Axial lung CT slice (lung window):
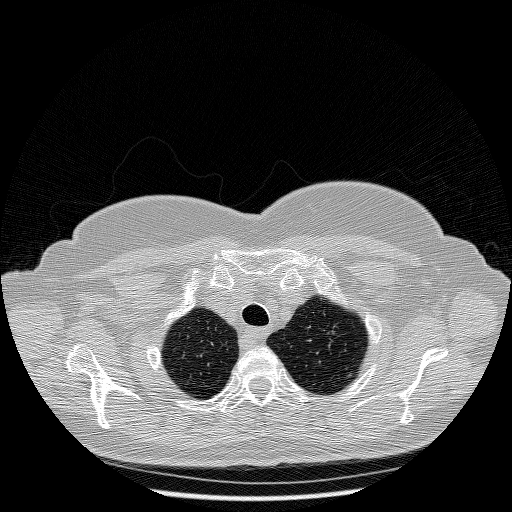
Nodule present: no